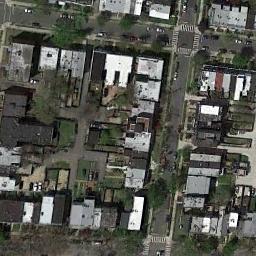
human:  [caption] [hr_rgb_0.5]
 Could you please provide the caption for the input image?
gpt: There are many roads and neatly arranged houses and trees in densely populated areas .

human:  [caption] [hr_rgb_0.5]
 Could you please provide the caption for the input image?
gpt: The dense residential is next to the road with many cars .

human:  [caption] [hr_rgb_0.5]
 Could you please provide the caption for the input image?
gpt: A dense residential area has lots of houses next to each other while some roads go through the residential area .

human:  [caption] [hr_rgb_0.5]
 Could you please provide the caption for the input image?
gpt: The houses line up neatly .

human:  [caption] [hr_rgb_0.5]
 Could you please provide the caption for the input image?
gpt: There are some white buildings and black buildings on dense residential area .